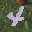
Label: 4